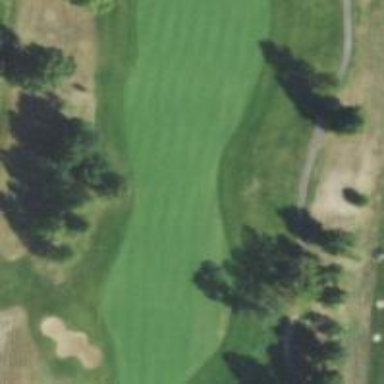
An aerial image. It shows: View of golf hole.